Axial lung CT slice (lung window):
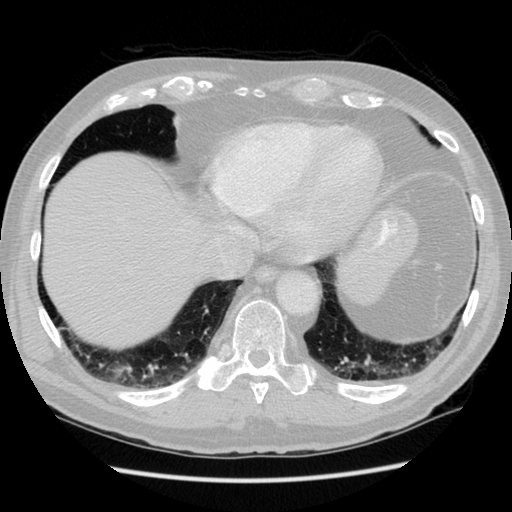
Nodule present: no